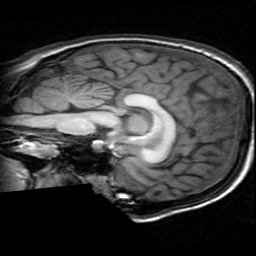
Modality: T1w
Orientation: sagittal
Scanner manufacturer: ge
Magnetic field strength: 3 T
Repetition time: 0.009036 s
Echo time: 0.00184 s